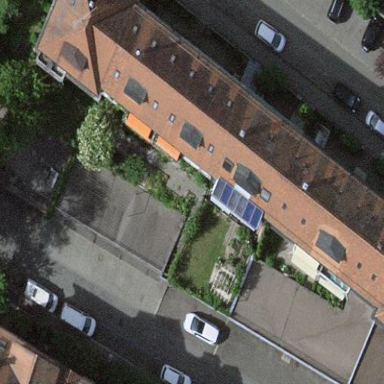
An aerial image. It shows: Flat-roofed garage with grey asphalt roofing.